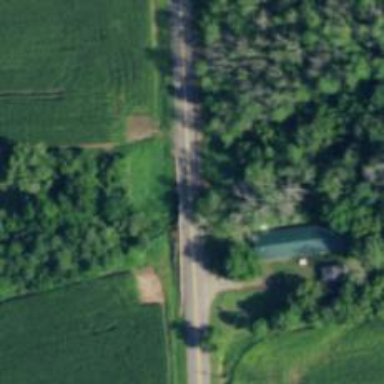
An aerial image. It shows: Residential road with bridge.